Question: I'm trying to generate a graph with gradient/shading effect. Now I'm able to draw line graph and applied gradient effect to that graph. It is applying to whole view not to the graph. Now I'm getting image like  this. I want gradient effect just under the graph.
Please help me in this. Thanks in advance.
The code that I'm using is:
'''
UIGraphicsBeginImageContext(self.graphView.frame.size);
[graphView.image drawInRect:CGRectMake(0, 0, self.graphView.frame.size.width, self.graphView.frame.size.height)];
CGContextSetLineCap(UIGraphicsGetCurrentContext(), kCGLineCapRound);
CGContextSetLineJoin(UIGraphicsGetCurrentContext(), kCGLineJoinRound);
CGContextSetLineWidth(UIGraphicsGetCurrentContext(), 2.0);
CGContextSetRGBFillColor(UIGraphicsGetCurrentContext(), 225, 48, 48, 1.0);
CGContextSetRGBStrokeColor(UIGraphicsGetCurrentContext(), 225, 225, 0.0, 1.0);
CGContextBeginPath(UIGraphicsGetCurrentContext());
float xCordinate, yCordinate;
for (int i = 0; i < [graphValues count]; i++) {
int val = [[graphValues objectAtIndex: i] intValue] / 5;
float diff = [[graphValues objectAtIndex: i] floatValue] / 5 - val;
yCordinate = val * 120 + 120 * diff;
xCordinate = graphWidth * i / [graphValues count] + 60;
if (i == 0)
CGContextMoveToPoint(UIGraphicsGetCurrentContext(), xCordinate, graphHeight + 60 - yCordinate);
else
CGContextAddLineToPoint(UIGraphicsGetCurrentContext(), xCordinate, graphHeight + 60 - yCordinate);
}
CGContextAddLineToPoint(UIGraphicsGetCurrentContext(), xCordinate, graphHeight + 60);
CGContextAddLineToPoint(UIGraphicsGetCurrentContext(), 60, graphHeight + 60);
CGContextClosePath(UIGraphicsGetCurrentContext());
CGContextSaveGState(UIGraphicsGetCurrentContext());
CGContextDrawPath(UIGraphicsGetCurrentContext(), kCGPathStroke);
'''
// CGContextFillPath(UIGraphicsGetCurrentContext());
'''
CGContextClip(UIGraphicsGetCurrentContext());
//Draw Gradient
UIColor *topColor = [UIColor colorWithRed: 1.0 green:1.0 blue:1.0 alpha:1.0];
UIColor *bottomColor = [UIColor colorWithRed:1.0 green:1.0 blue:1.0 alpha:0.0];
CGColorRef colorRef[] = { [topColor CGColor], [bottomColor CGColor] };
CFArrayRef colors = CFArrayCreate(NULL, (const void**)colorRef, sizeof(colorRef) / sizeof(CGColorRef), &kCFTypeArrayCallBacks);
CGColorSpaceRef colorSpace = CGColorSpaceCreateDeviceRGB();
CGGradientRef gradient = CGGradientCreateWithColors(colorSpace, colors, NULL);
CFRelease(colorSpace);
CFRelease(colors);
// Draw a linear gradient from top to bottom
CGPoint gradStartPoint = CGPointMake(50.0, graphView.bounds.size.height);
CGPoint gradEndPoint = CGPointMake(50.0, 0.0);
CGContextDrawLinearGradient(UIGraphicsGetCurrentContext(), gradient, gradStartPoint, gradEndPoint, 0);
CFRelease(gradient);
// Cleanup
CGColorSpaceRelease(colorSpace);
CGContextRestoreGState(UIGraphicsGetCurrentContext());
graphView.image = UIGraphicsGetImageFromCurrentImageContext();
UIGraphicsEndImageContext();
'''
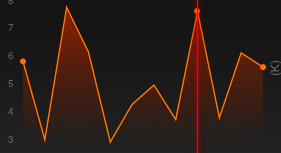
Answer: The trick is to set a clipping path before you draw the gradient. See the CGContextRef docs for details.